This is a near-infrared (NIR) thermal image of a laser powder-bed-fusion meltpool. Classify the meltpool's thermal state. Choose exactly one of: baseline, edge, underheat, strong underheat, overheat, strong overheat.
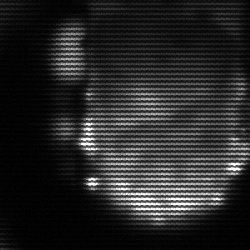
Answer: baseline